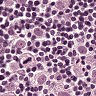
Metastatic tissue present: yes